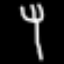
Label: fork